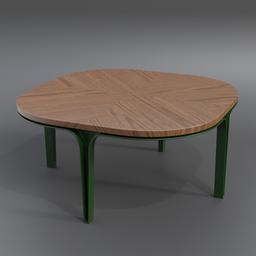
Label: furniture